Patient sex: M
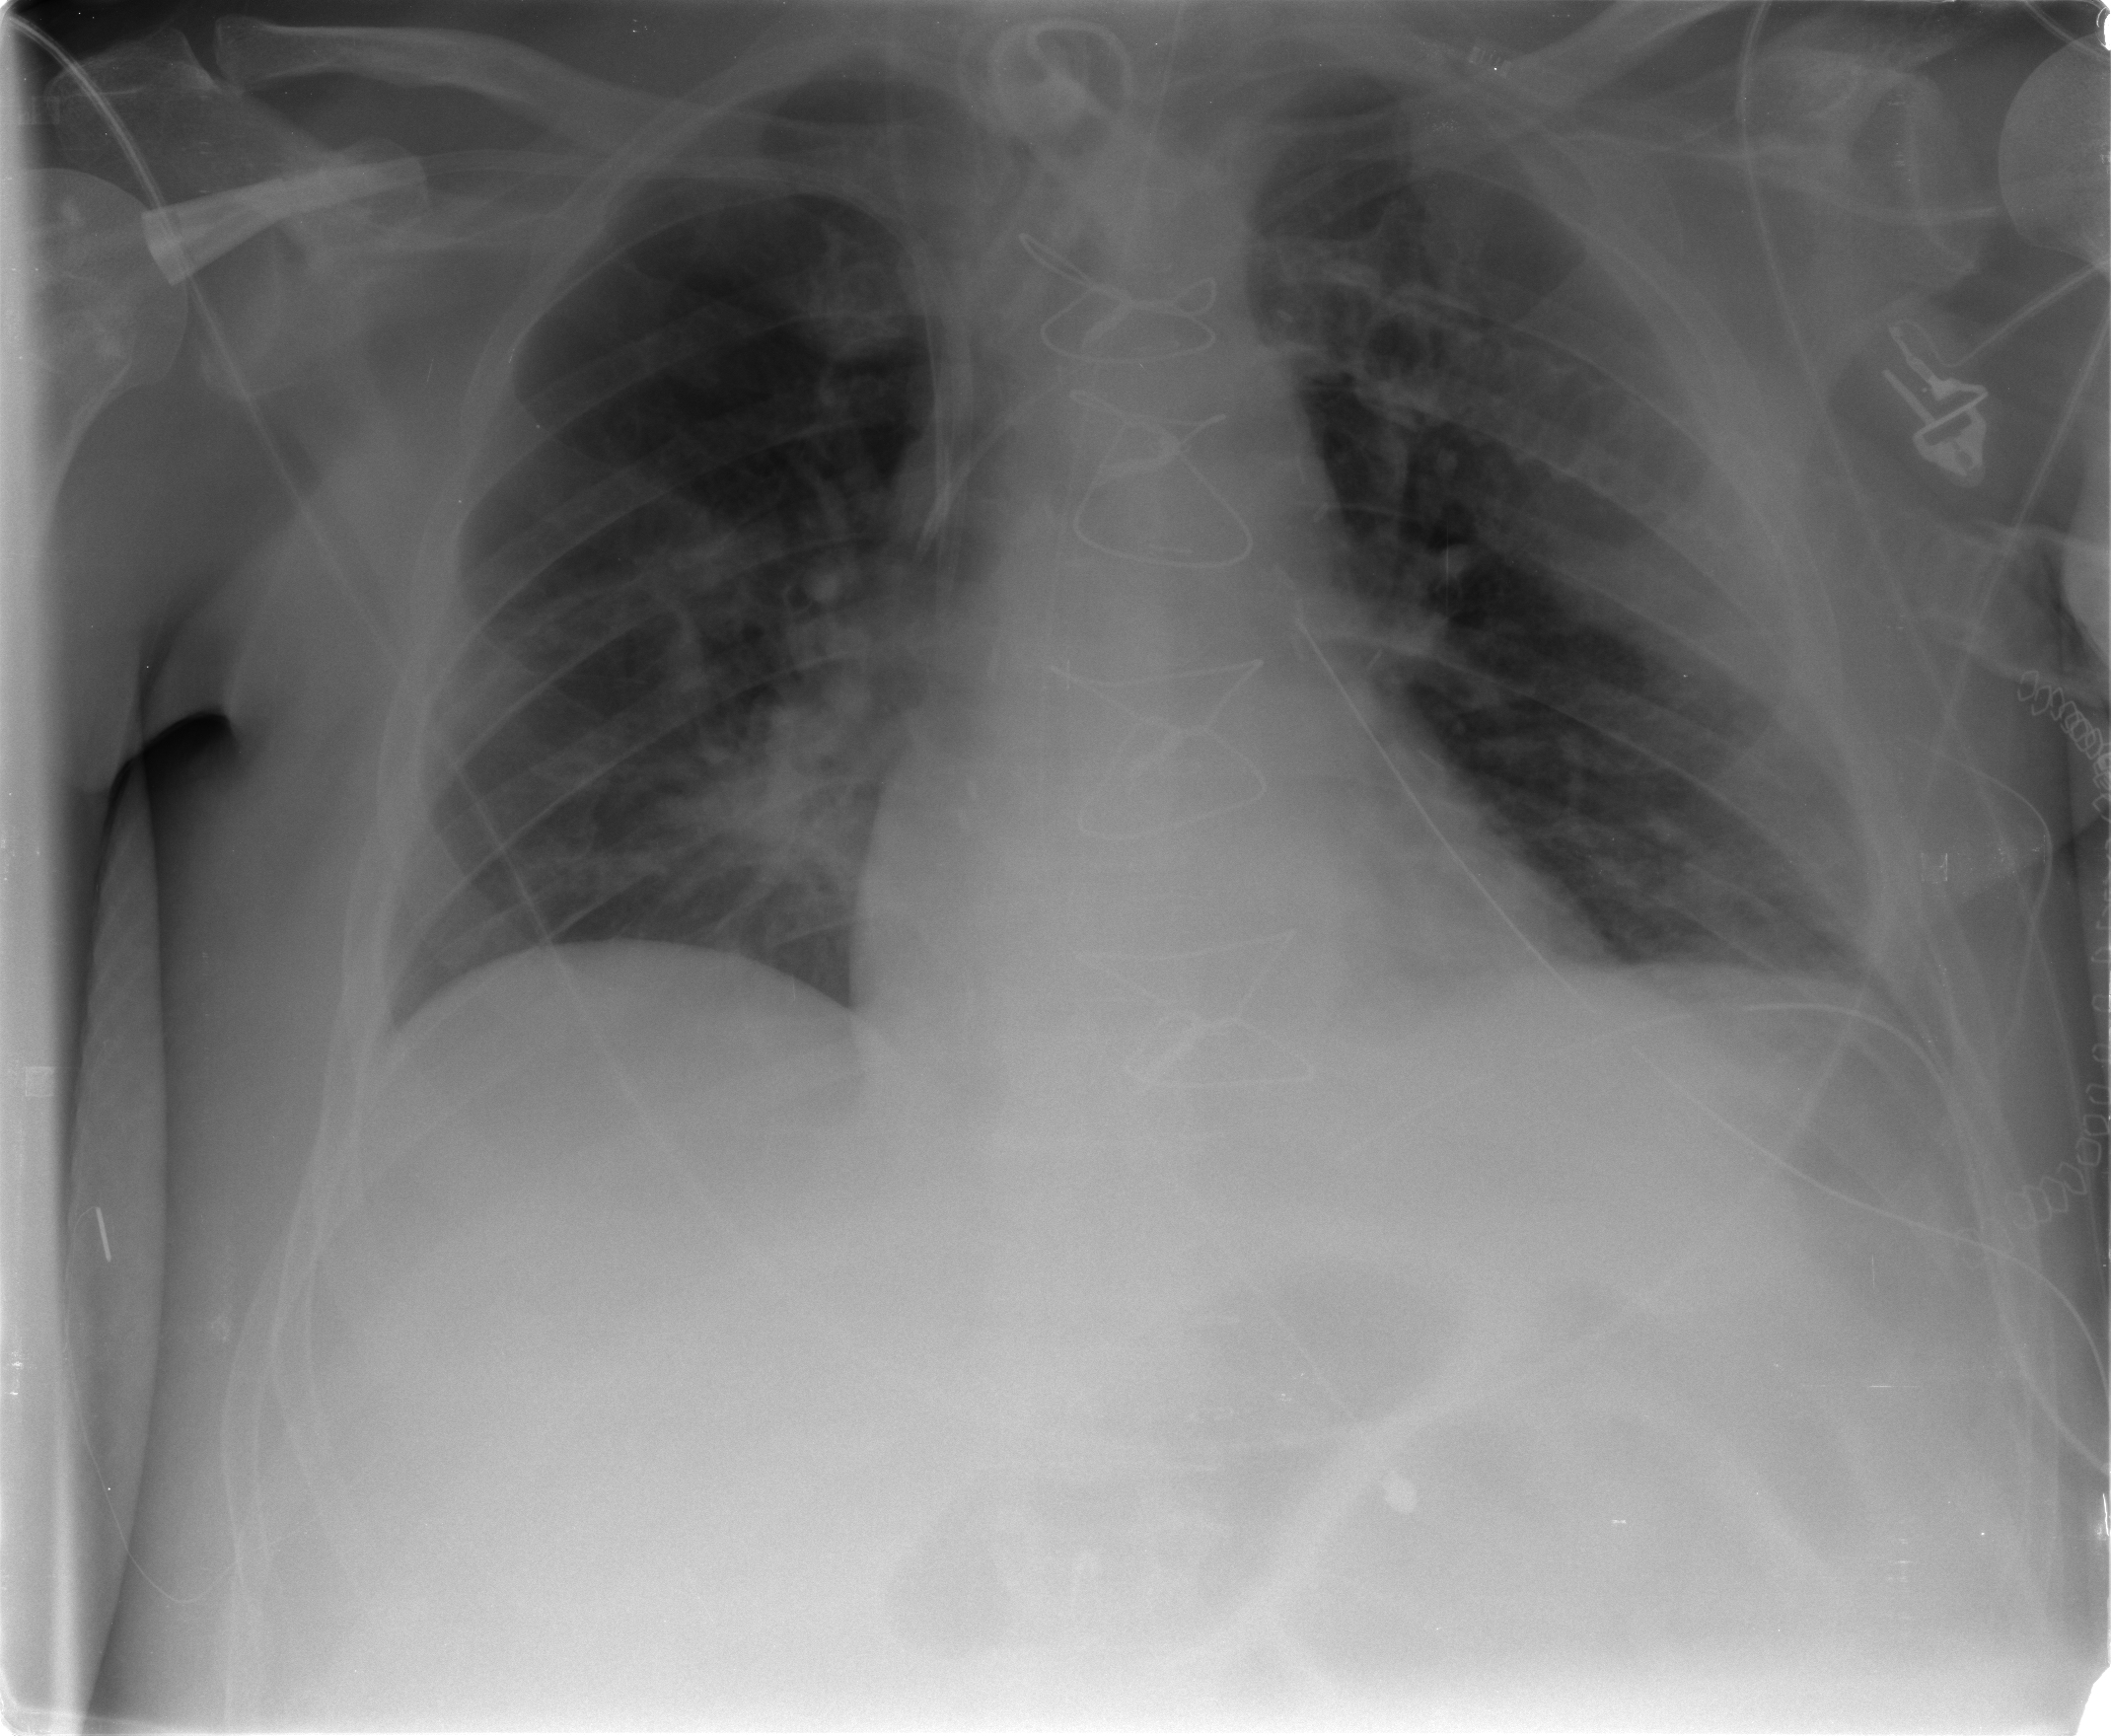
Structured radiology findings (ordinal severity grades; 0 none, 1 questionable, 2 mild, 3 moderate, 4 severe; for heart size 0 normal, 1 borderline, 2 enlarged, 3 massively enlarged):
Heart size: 0
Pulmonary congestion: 2
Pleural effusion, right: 0
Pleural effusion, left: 2
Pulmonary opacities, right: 0
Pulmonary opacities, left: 0
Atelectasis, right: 2
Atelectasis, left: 2